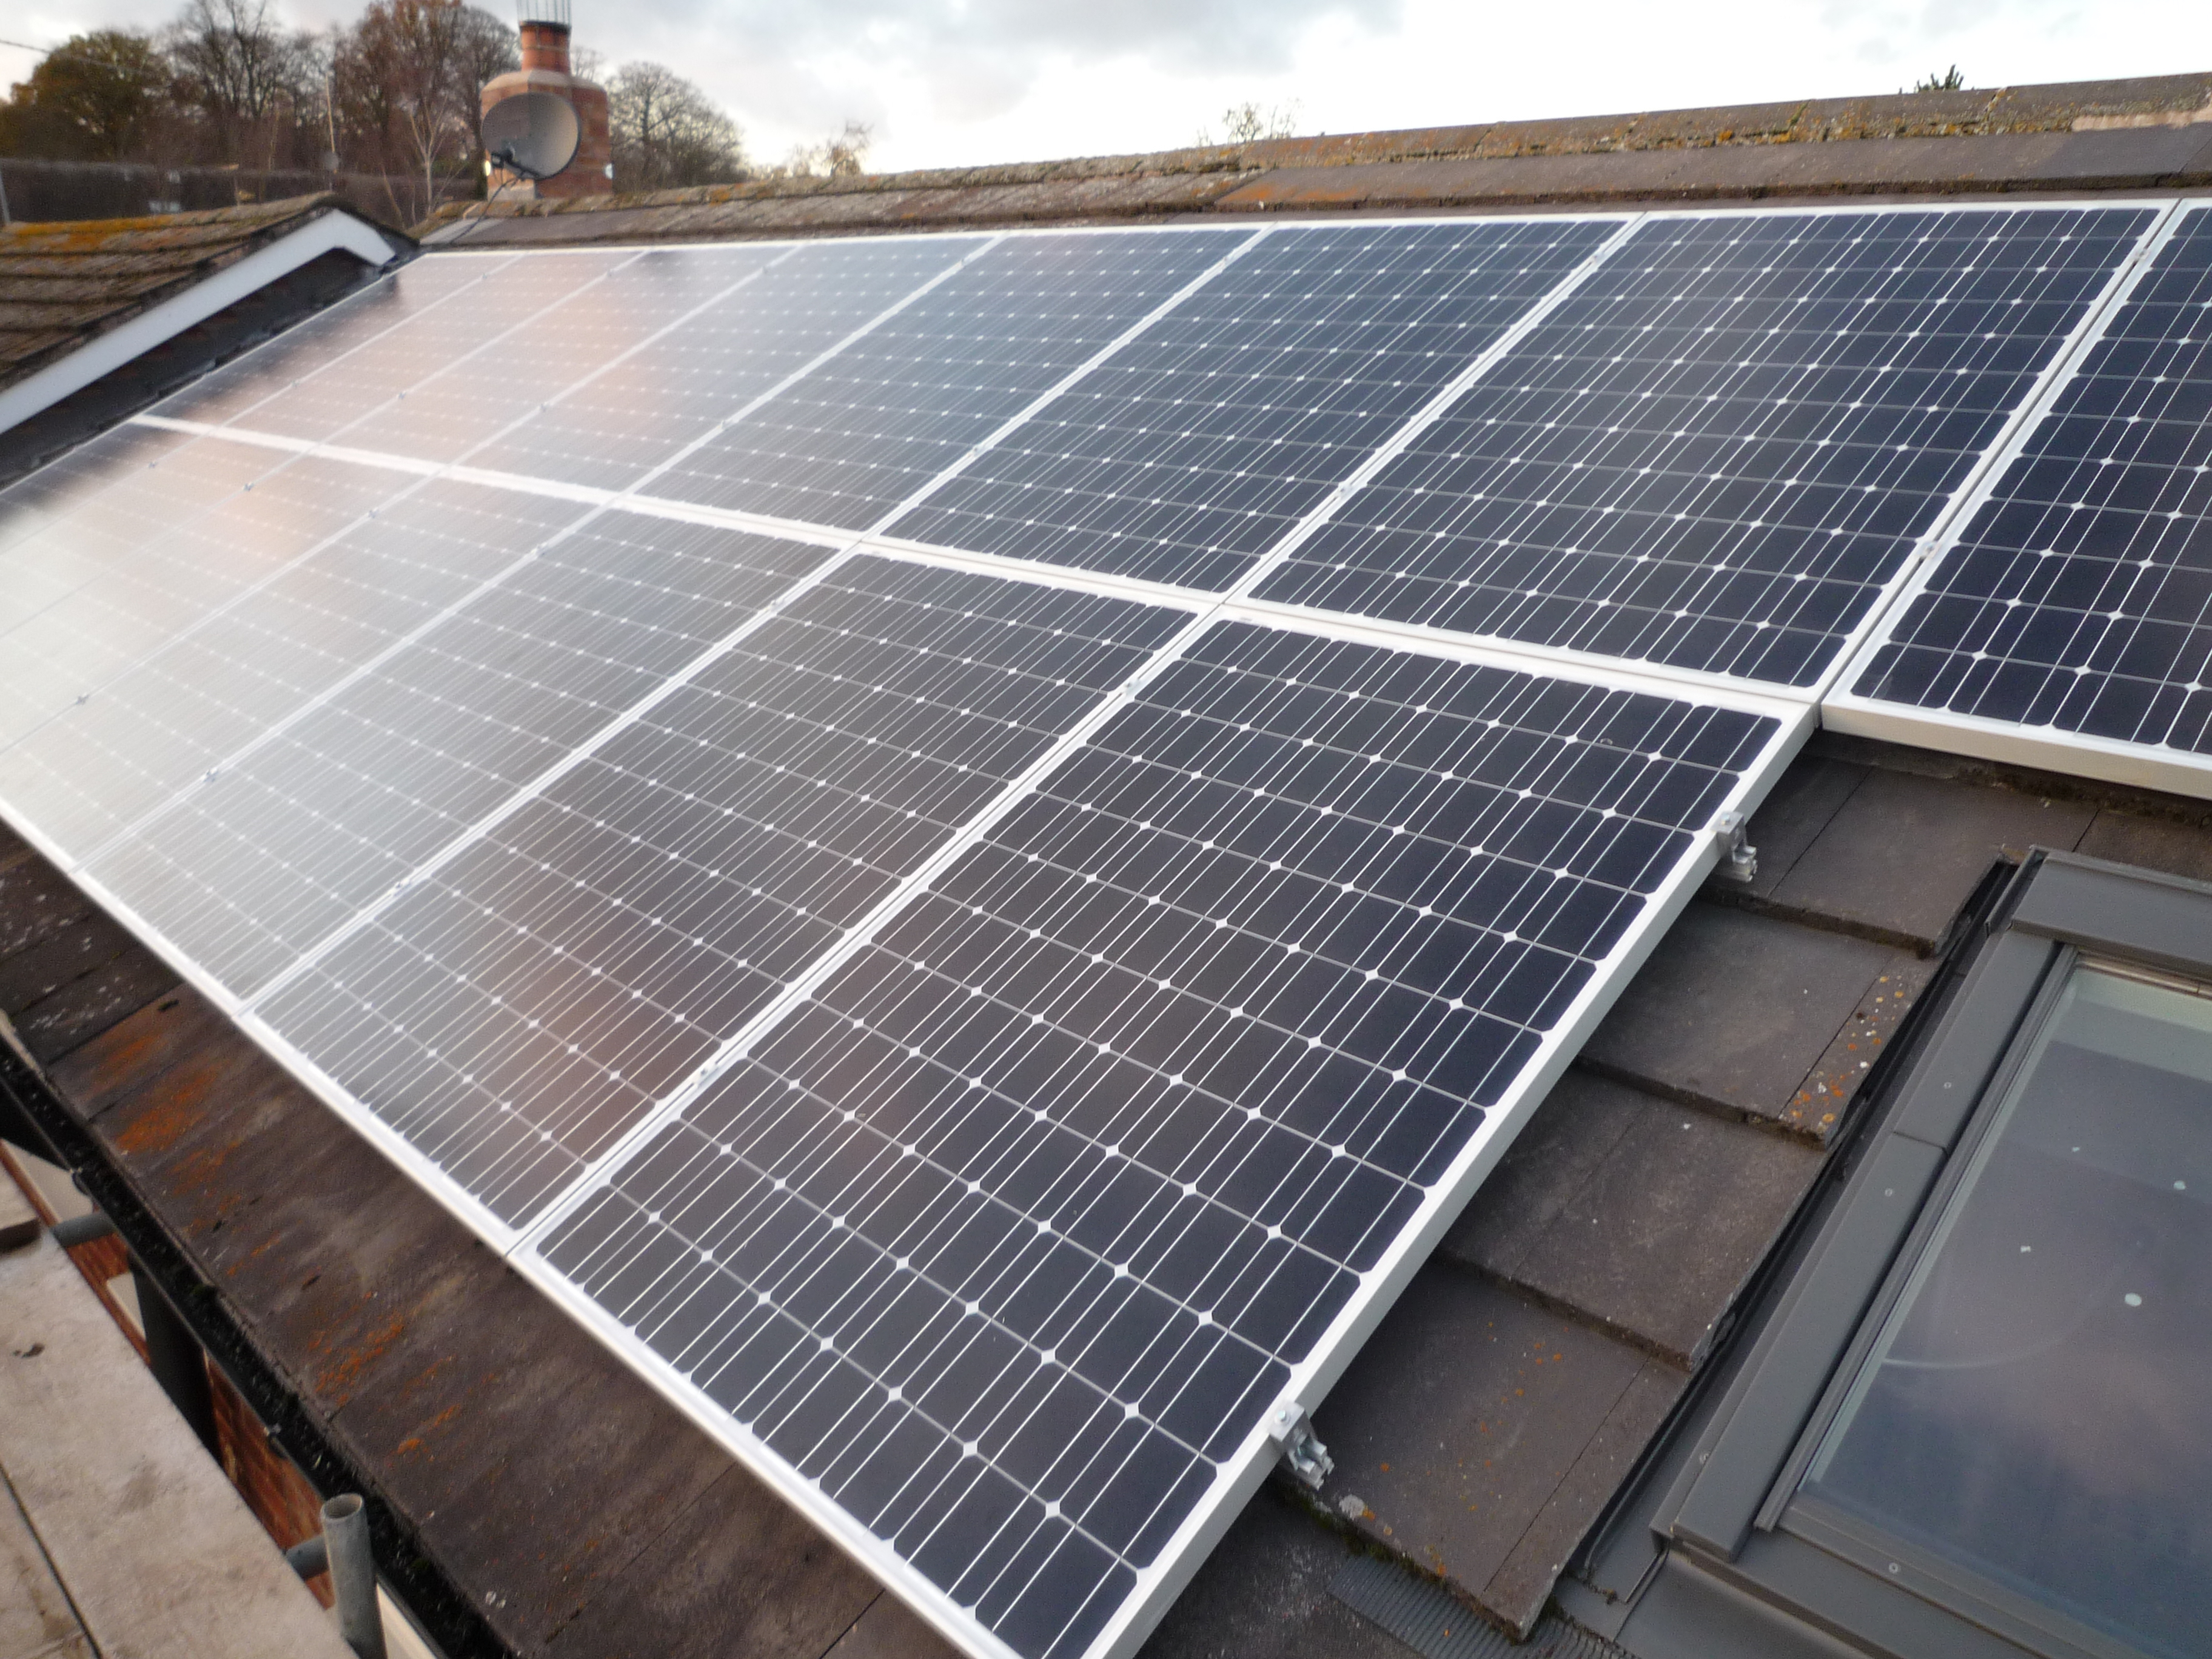
Label: Clean